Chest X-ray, PA view. Patient: 25 years old, sex M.
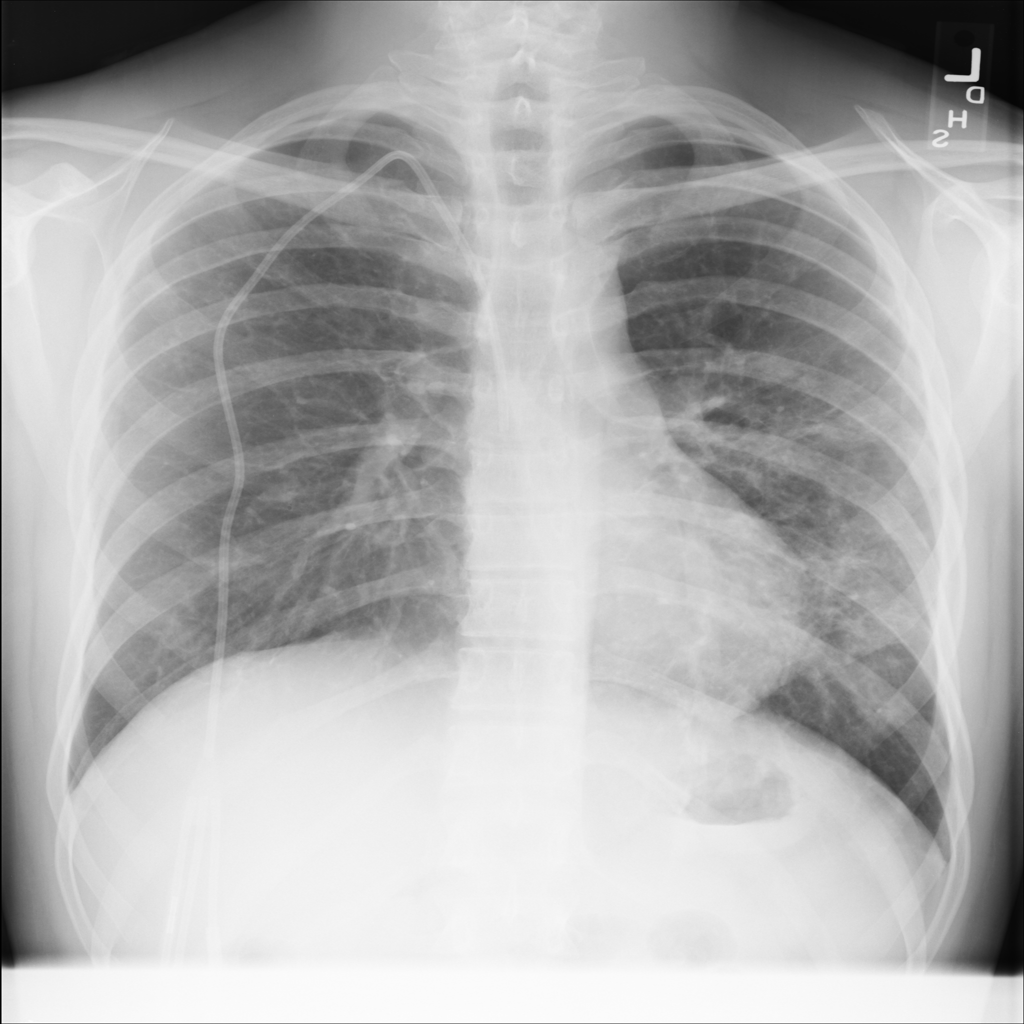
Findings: No Finding